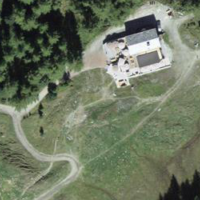
EUNIS habitat code: 43
Species observed at this site:
Echium vulgare